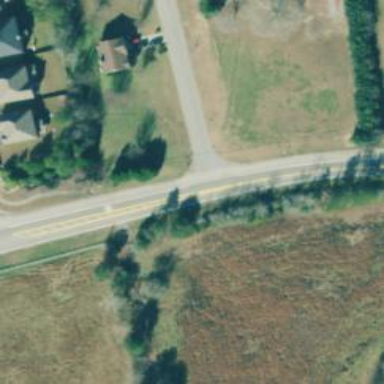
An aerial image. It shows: Secondary road.